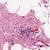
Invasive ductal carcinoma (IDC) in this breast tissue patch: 0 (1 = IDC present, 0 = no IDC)